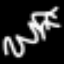
Label: squiggle